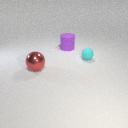
large purple rubber cylinder behind small cyan rubber sphere